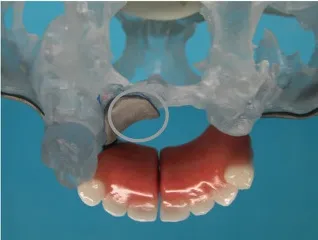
The two subperiosteal implants. (A) Posterior view of the stereolithographic defect model with the left subperiosteal implant abutting vertically on the palatal shelf.
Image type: radiology (ct)